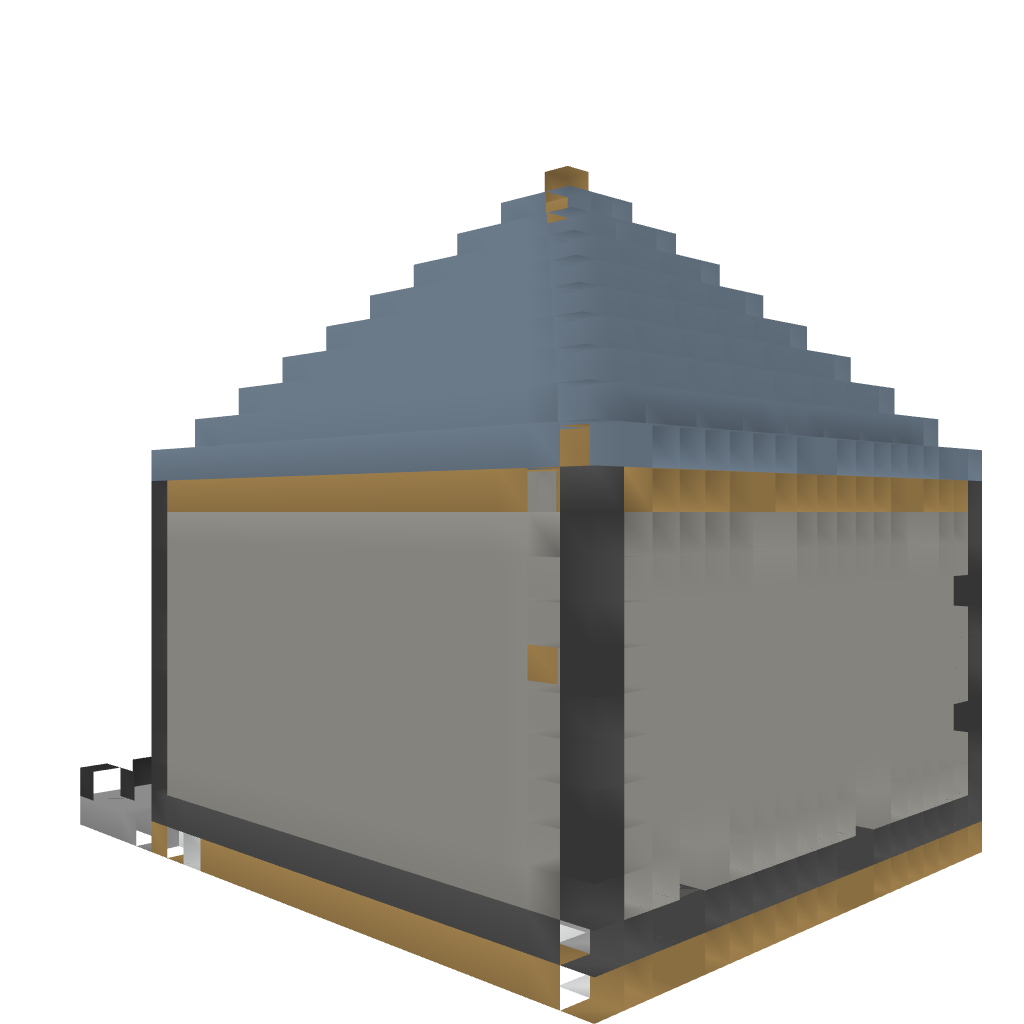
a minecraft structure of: Medium sized house